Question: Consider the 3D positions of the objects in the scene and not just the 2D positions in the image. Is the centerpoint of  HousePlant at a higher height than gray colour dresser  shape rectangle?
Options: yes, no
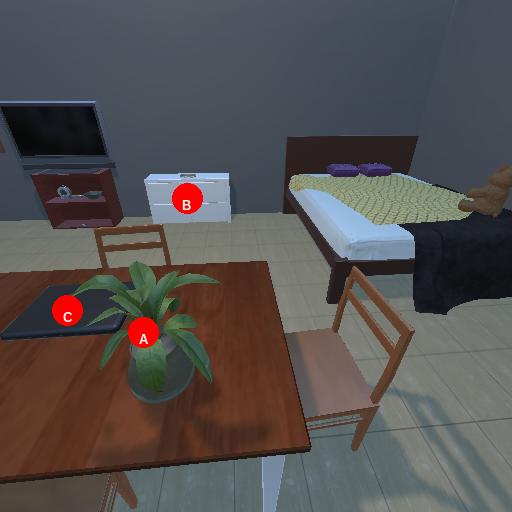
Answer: yes